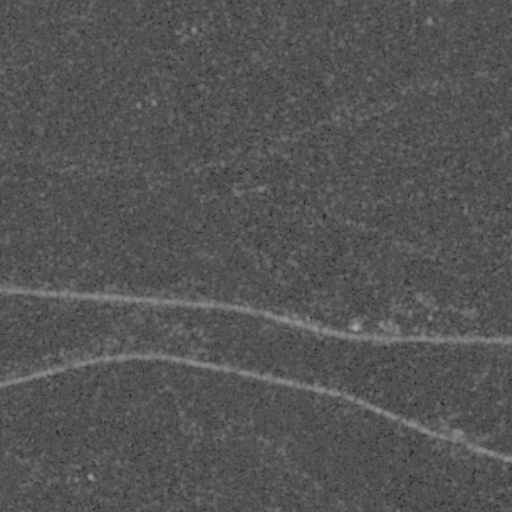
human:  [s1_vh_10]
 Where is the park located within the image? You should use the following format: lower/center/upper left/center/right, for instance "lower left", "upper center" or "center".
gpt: The park is located in the center right of the image.
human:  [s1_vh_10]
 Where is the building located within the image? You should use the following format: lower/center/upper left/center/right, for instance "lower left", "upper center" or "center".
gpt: The building is located in the center right of the image.
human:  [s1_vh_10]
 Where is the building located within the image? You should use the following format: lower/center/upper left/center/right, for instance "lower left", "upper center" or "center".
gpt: The building is located in the center right of the image.
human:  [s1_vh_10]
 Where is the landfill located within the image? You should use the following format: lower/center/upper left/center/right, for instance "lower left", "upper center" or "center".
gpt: There is no landfill in the image.

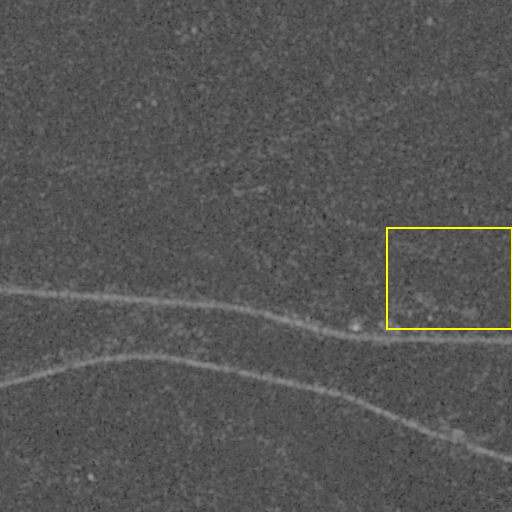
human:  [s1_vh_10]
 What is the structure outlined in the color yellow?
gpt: The structure outlined in yellow is a park.
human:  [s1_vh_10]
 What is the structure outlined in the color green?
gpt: There is no green outline.